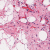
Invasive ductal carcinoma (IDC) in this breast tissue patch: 0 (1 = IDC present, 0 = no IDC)